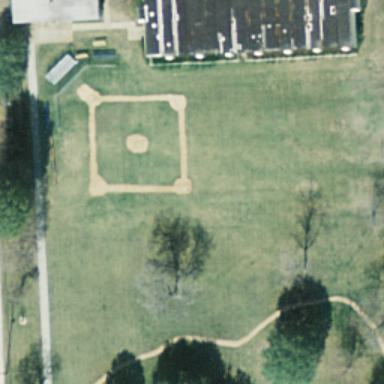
This is a baseball diamond .